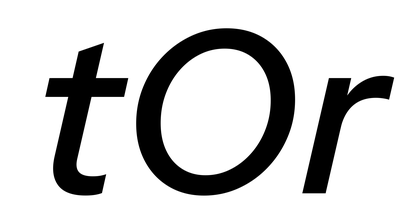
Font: InstrumentSans-Italic_Medium_Italic